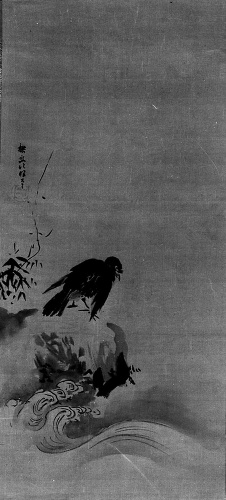
Artist: Kano School
Object type: Hanging scroll
Classification: Paintings
Medium: Hanging scroll; ink on silk
Culture: Japan
Period: Edo period (1615–1868)
Dimensions: Image: 32 7/8 × 14 7/16 in. (83.5 × 36.7 cm)
Overall with mounting: 67 1/2 × 19 9/16 in. (171.5 × 49.7 cm)
Overall with knobs: 67 1/2 × 21 5/16 in. (171.5 × 54.2 cm)
Department: Asian Art
Credit line: The Howard Mansfield Collection, Purchase, Rogers Fund, 1936
Accession year: 1936
Repository: Metropolitan Museum of Art, New York, NY
Tags: Birds